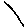
Label: line